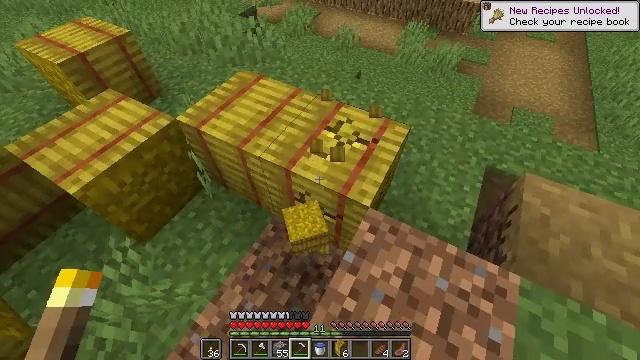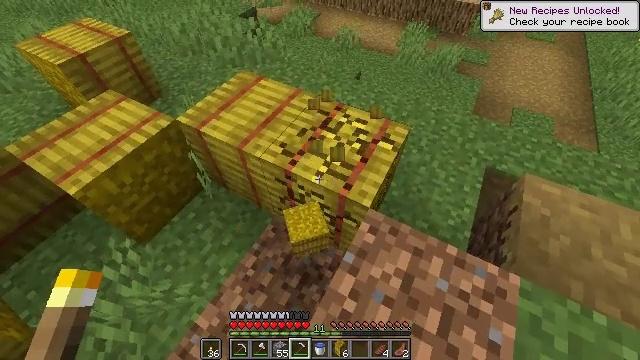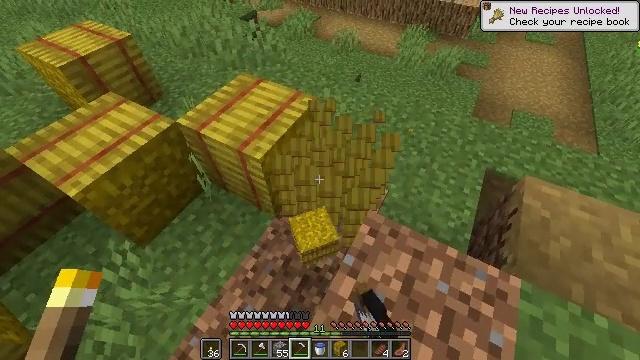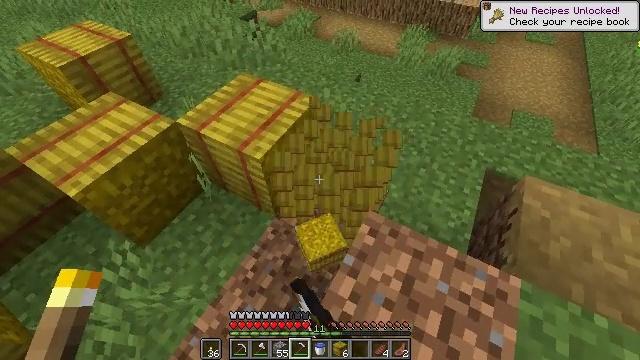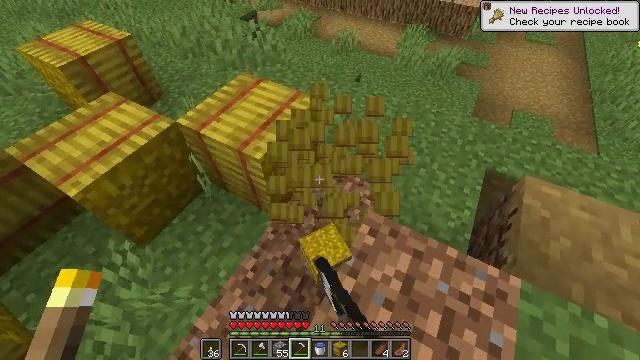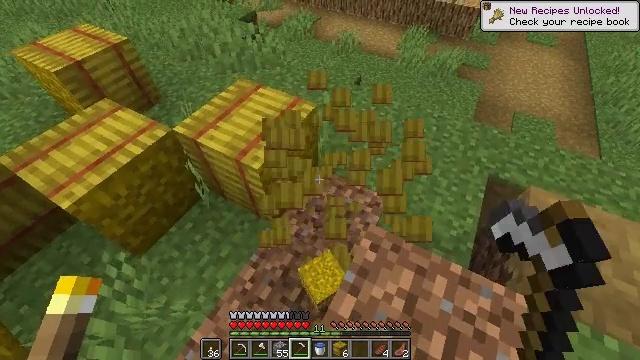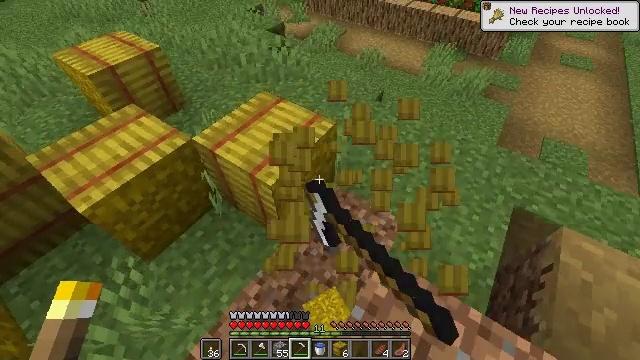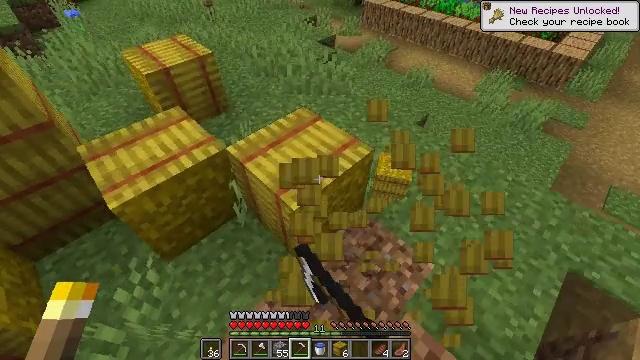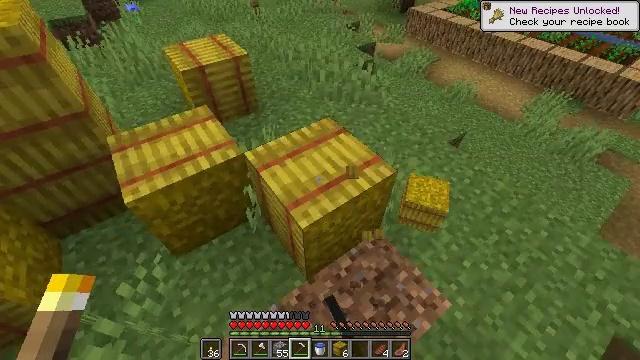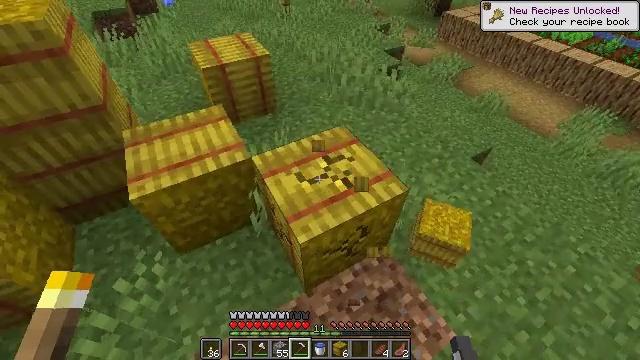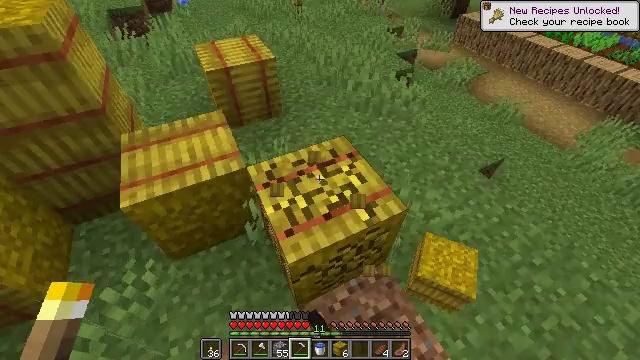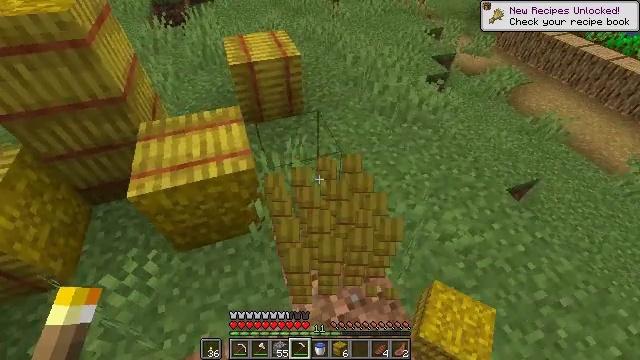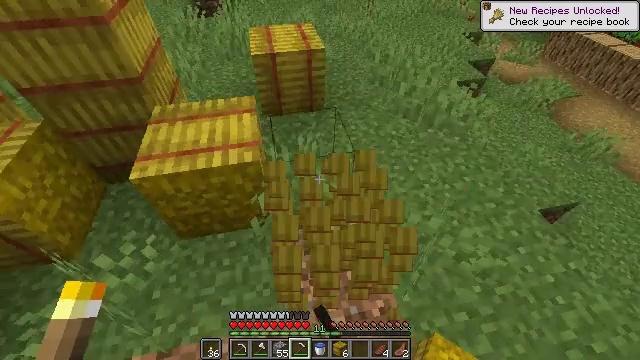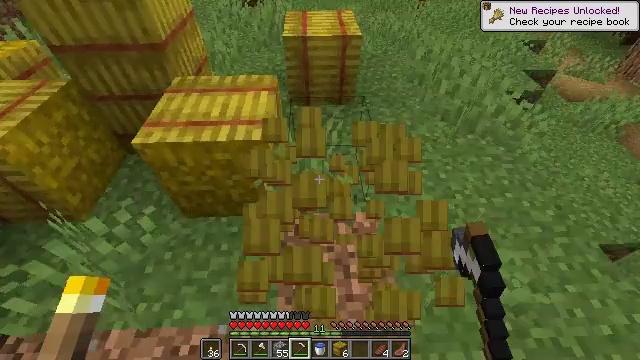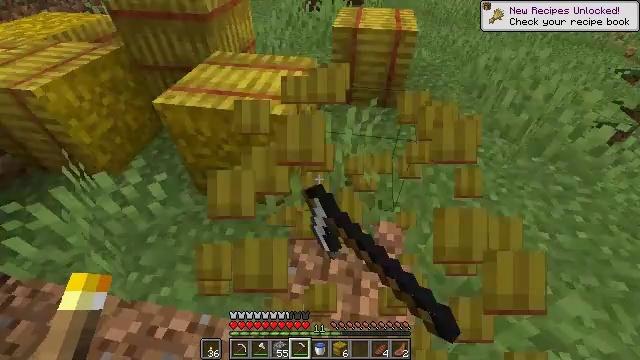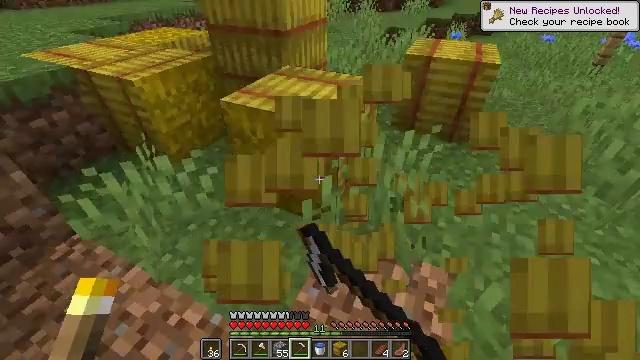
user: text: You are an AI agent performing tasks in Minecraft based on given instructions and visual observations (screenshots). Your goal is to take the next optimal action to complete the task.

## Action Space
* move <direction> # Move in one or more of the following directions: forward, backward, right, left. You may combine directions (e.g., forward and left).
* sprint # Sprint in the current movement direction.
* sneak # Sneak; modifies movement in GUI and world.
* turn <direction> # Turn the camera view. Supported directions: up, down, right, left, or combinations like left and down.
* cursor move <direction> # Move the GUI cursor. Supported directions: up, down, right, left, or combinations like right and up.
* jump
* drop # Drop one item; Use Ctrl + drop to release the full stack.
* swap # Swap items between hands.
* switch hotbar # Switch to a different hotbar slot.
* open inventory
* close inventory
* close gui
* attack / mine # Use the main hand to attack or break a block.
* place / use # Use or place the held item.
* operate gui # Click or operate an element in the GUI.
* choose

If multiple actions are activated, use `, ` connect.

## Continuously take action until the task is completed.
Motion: motion action
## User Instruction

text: Mine a hay block from the field.
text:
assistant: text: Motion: attack / mine
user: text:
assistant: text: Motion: attack / mine
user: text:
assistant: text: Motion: attack / mine
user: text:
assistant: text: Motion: attack / mine
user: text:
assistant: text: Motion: move forward, attack / mine
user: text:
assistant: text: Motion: move forward, turn left and up, attack / mine
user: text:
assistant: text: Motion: move forward, turn left and up, attack / mine
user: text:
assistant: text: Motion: move forward and move right, turn left, attack / mine
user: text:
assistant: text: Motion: move forward and move right, turn left, attack / mine
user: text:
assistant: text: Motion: move forward and move right, turn left, attack / mine
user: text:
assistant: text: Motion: move forward and move right, turn left, attack / mine
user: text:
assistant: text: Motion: move forward and move right, turn left, attack / mine
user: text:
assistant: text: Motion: move forward and move right, turn left, attack / mine
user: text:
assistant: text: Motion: move forward and move right, turn left and up, attack / mine
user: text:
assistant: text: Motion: move forward and move right, turn left and up, attack / mine
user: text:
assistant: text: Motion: move forward, turn left and up, attack / mine
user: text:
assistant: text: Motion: move forward, turn left and up, attack / mine
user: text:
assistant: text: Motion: turn up, attack / mine
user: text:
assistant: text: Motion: attack / mine
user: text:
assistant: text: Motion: attack / mine
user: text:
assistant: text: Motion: attack / mine
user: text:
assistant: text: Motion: move forward, turn left, attack / mine
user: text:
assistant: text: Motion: move forward, turn left, attack / mine
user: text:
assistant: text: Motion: move forward, turn left and up, attack / mine
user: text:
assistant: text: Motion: move forward and move left, attack / mine
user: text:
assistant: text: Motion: move forward and move left, turn right and up, attack / mine
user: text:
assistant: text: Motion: move forward and move left, turn right and up, attack / mine
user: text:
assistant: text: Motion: move forward and move left, turn right, attack / mine
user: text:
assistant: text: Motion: attack / mine
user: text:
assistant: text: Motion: attack / mine